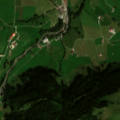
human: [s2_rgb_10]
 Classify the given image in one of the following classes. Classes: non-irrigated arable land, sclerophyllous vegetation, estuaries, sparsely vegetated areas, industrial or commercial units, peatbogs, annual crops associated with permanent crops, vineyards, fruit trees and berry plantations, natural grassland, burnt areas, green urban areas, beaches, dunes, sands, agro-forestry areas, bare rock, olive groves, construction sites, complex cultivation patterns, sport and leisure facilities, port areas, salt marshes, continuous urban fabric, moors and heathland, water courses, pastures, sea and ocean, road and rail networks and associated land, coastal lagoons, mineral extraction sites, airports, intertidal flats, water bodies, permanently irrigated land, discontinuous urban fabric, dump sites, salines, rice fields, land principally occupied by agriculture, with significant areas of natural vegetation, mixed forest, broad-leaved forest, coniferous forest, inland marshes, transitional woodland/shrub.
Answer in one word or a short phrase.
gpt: pastures, complex cultivation patterns, coniferous forest